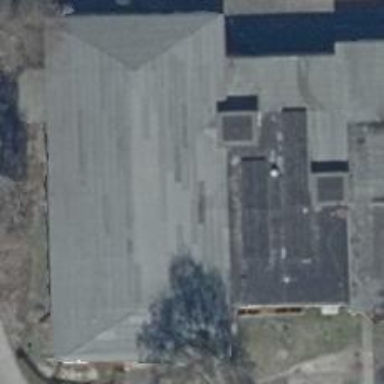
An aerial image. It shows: Industrial building.